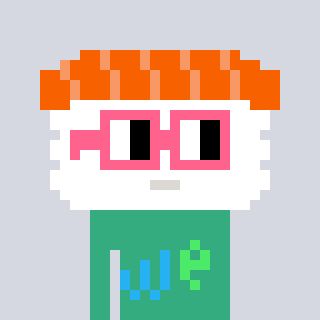
a pixel art character with square pink glasses, a nigiri-shaped head and a teal-colored body on a cool background